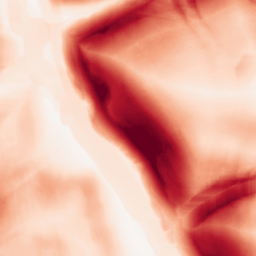
Category: morphological
Decomposition family: morphological_square
Decomposition parameters: operation: gradient
size: 20
Upsampling method: regularized
Upsampling parameters: scale: 4
lambda_reg: 0.01
Upsampling scale: 4